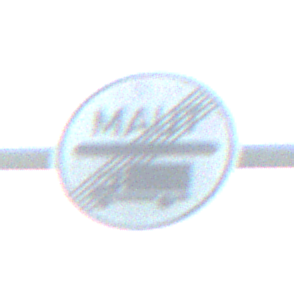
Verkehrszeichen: EndeMautpflicht
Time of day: SunriseSunset
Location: Outdoor (Nature)
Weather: PartlyCloudy
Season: NotSpecified
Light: Natural